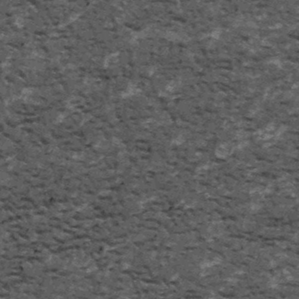
Label: frost